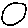
Label: circle